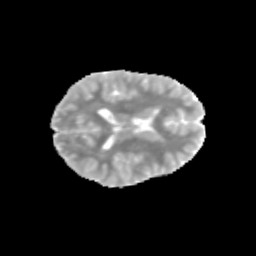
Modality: MD
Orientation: axial
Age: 14
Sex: female
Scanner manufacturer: siemens
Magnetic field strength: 3 T
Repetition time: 3.8 s
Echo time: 0.07 s